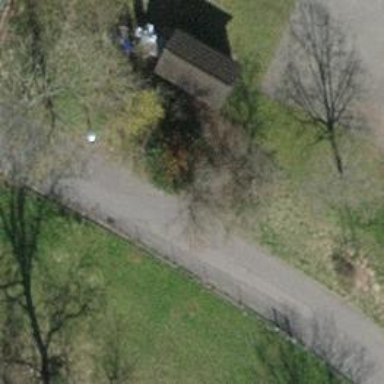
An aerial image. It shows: Avenue lined with trees.